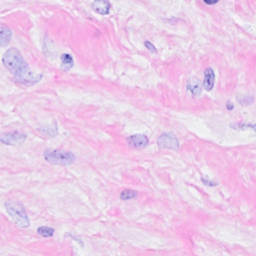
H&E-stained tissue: Breast